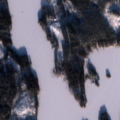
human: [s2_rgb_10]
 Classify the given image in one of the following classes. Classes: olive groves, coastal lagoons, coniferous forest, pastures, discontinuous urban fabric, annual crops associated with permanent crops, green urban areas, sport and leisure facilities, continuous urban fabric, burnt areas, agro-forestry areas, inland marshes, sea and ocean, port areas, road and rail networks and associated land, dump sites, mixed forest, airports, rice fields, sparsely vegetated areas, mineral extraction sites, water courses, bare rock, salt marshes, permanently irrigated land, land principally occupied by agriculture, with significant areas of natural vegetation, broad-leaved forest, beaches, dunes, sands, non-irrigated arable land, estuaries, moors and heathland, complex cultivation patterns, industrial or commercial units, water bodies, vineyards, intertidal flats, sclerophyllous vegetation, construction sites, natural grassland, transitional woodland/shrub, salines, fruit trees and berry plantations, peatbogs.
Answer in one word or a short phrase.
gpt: coniferous forest, mixed forest, transitional woodland/shrub, water bodies